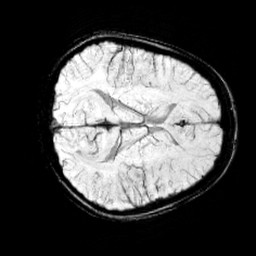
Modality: minIP
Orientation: axial
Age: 11
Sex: male
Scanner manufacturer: siemens
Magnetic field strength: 3 T
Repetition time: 0.027 s
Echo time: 0.02 s